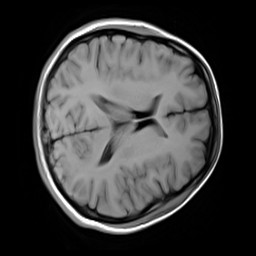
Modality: T1w
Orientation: axial
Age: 22
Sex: female
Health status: healthy
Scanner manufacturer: siemens
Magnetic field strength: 3 T
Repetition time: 4.1 s
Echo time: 0.0085 s